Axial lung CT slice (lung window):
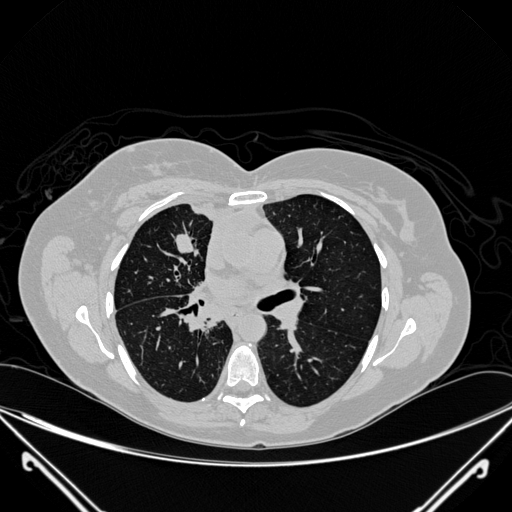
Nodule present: yes
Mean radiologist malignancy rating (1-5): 3.25